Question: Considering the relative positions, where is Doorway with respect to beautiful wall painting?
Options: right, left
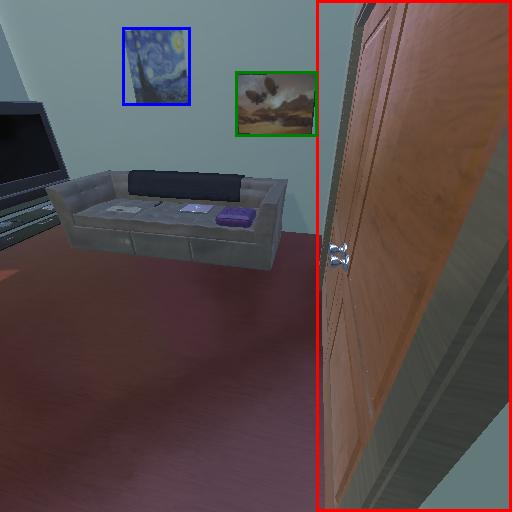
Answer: right